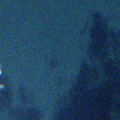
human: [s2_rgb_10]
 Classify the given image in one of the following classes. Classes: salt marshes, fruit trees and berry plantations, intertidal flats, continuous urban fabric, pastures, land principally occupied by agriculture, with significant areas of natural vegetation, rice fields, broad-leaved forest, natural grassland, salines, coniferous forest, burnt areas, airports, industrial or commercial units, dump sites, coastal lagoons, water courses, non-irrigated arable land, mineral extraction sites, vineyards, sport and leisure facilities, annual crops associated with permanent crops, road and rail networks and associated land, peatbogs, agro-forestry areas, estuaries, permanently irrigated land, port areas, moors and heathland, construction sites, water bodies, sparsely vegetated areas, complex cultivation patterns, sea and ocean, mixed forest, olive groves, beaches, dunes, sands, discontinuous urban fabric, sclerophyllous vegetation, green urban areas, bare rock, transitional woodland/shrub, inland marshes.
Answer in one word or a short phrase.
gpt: sea and ocean